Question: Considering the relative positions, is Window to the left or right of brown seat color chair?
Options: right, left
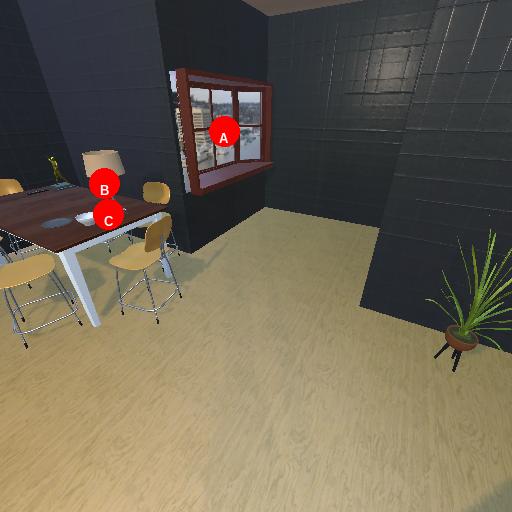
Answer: right